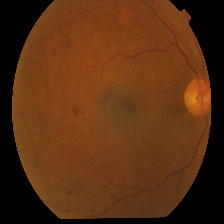
Diabetic retinopathy grade: Proliferative DR